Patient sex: F
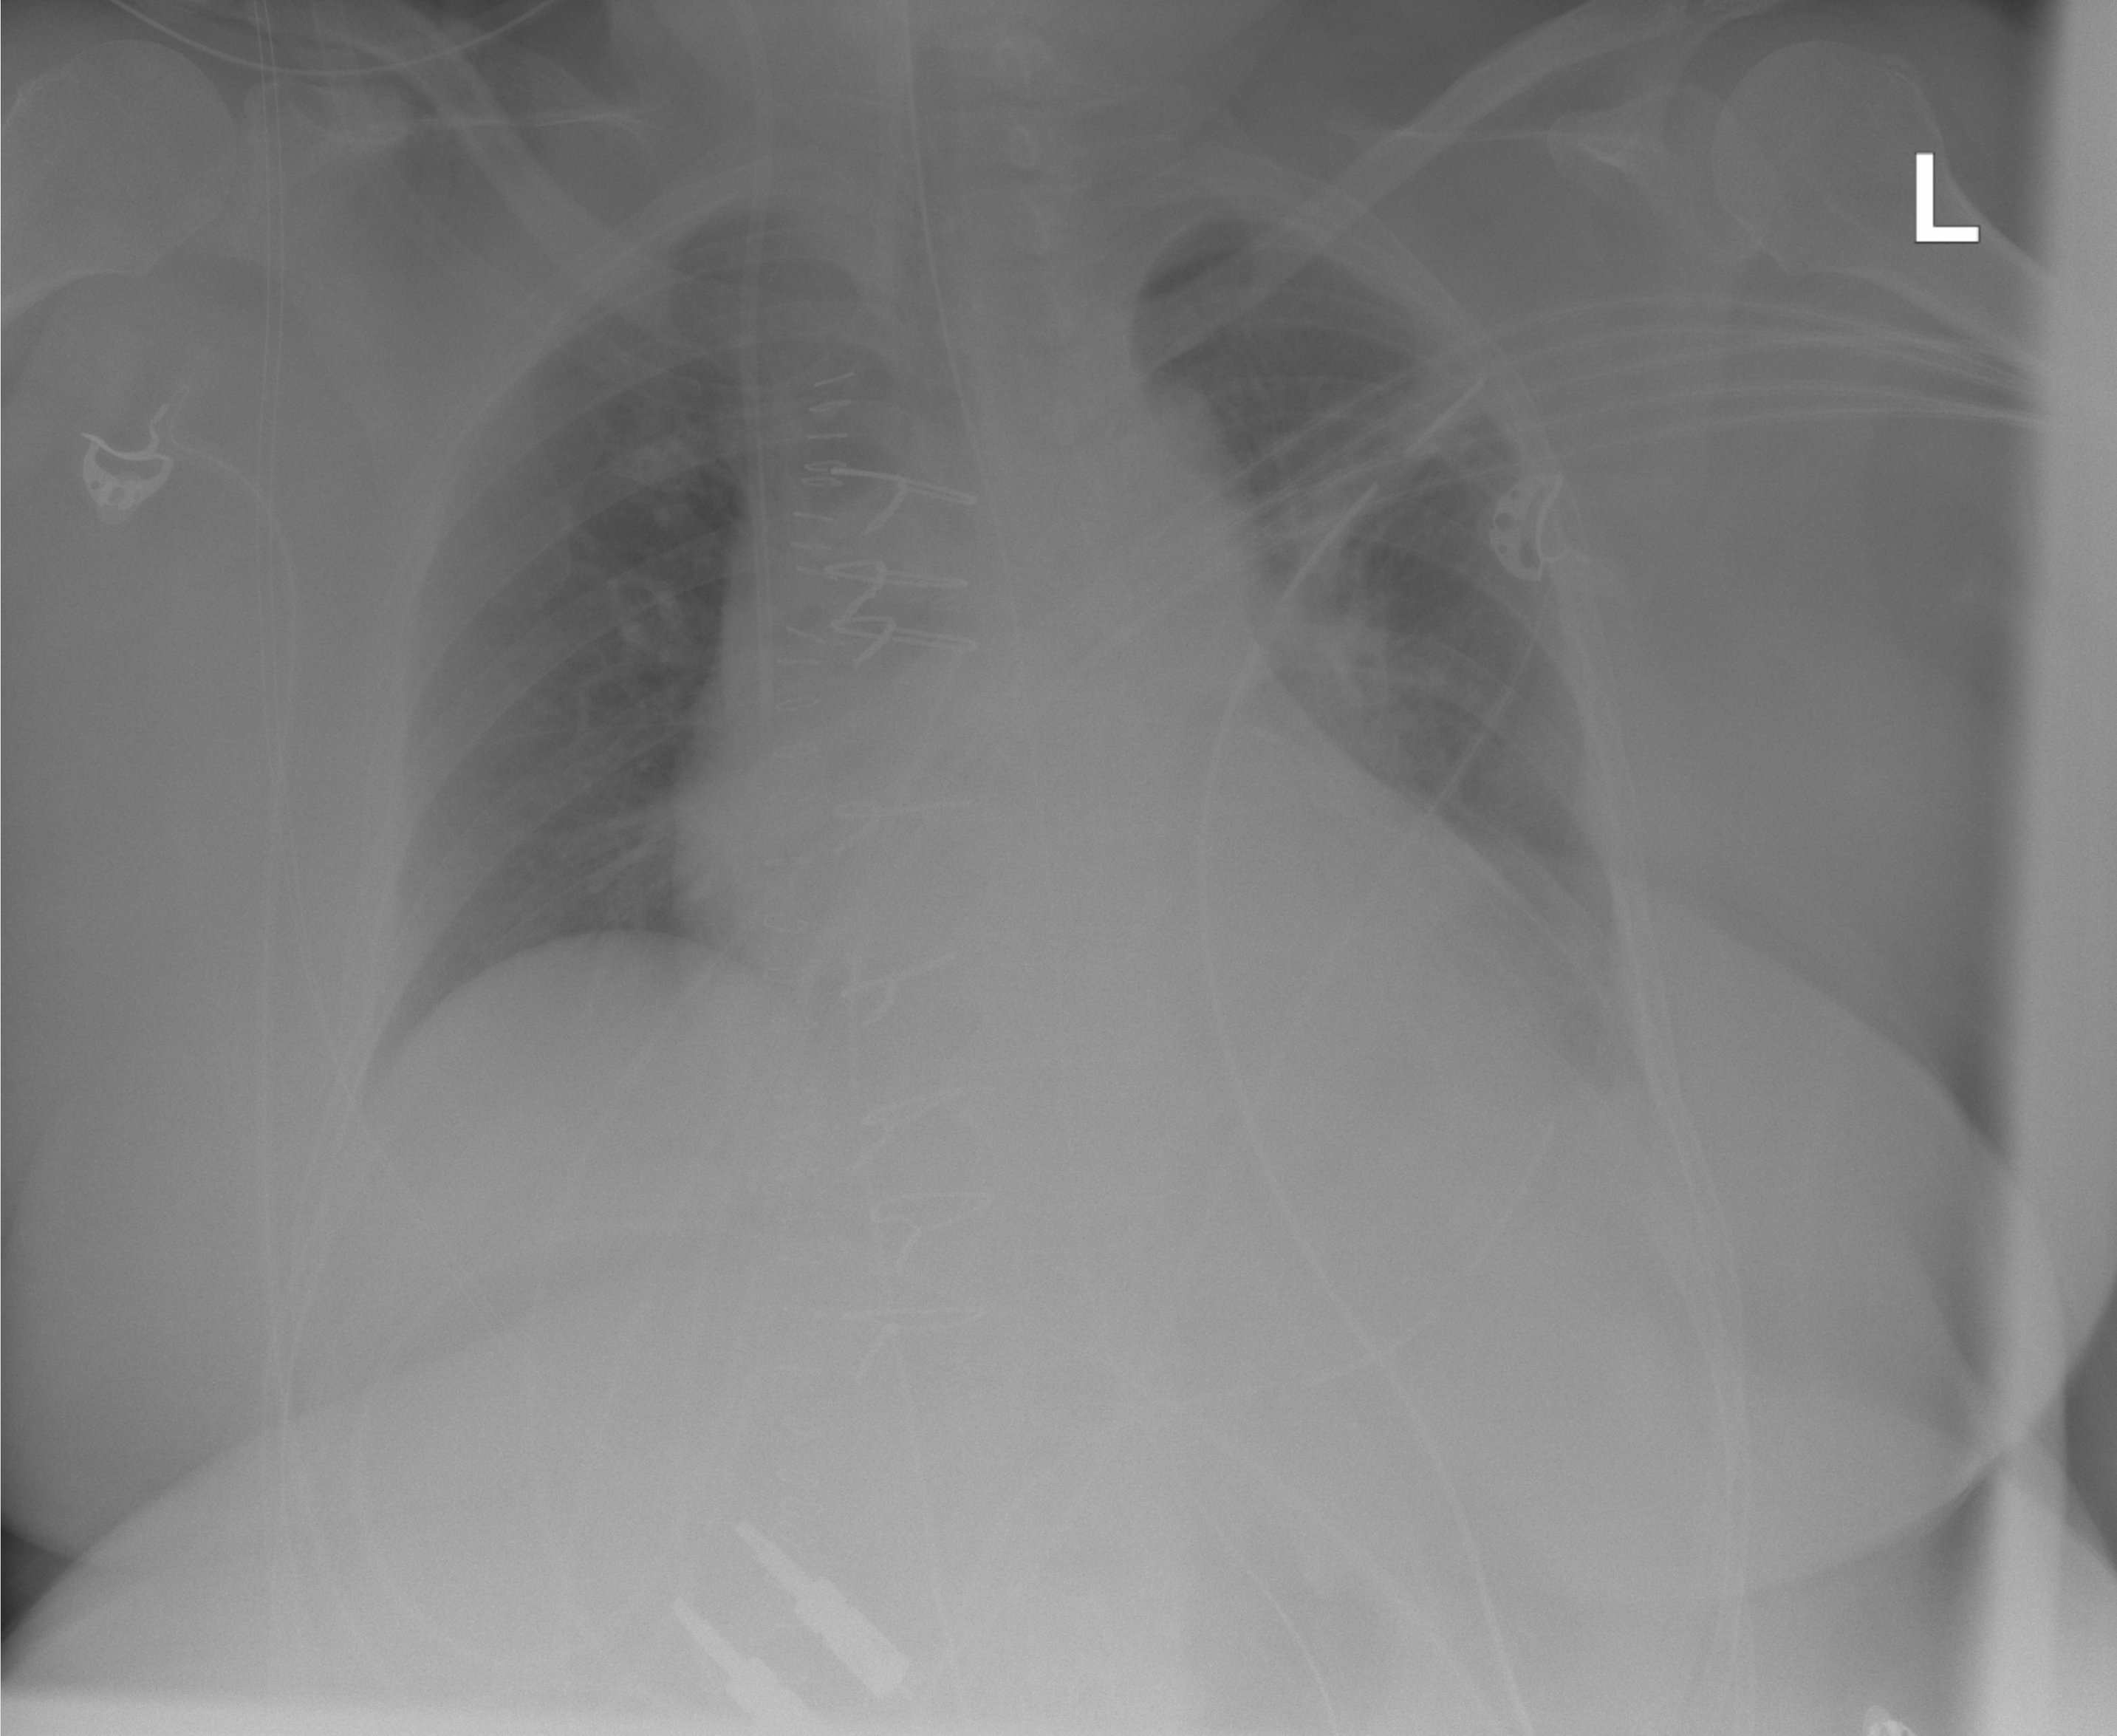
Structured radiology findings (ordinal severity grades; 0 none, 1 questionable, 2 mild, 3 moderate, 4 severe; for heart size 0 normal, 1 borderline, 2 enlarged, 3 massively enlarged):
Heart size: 3
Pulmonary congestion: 0
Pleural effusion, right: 0
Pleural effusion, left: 2
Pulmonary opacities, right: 0
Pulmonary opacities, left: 0
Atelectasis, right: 0
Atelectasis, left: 2